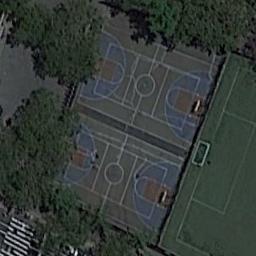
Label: basketball_court